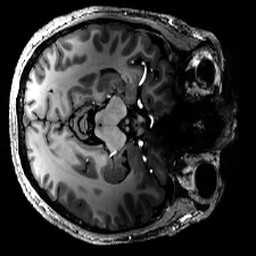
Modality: UNIT1_denoised
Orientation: axial
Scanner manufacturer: siemens
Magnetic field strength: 6.98 T
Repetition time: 4.75 s
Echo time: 0.00277 s